Question: I need to rotate an UIImageView:
'''
UIImageView *img = [[UIImageView alloc] init];
img.layer.borderWidth = 3.0;
img.layer.borderColor = UIColorFromRGB(0xffffff).CGColor;
img.layer.shadowColor = UIColorFromRGB(0x000000).CGColor;
CATransform3D transform = CATransform3DMakeRotation ([Helper degreesToRadians:(5)], 1, 1, 1);
img.layer.shadowRadius = 2.0;
img.layer.shouldRasterize = YES;
'''
The problem is that the border is not smooth at all:

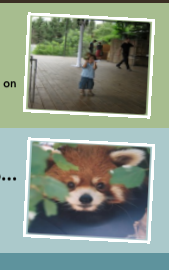
Answer: Try adding a transparent border (1px may be) around your image. See this <URL>.
Check 'UIImage+Alpha' section in that page.